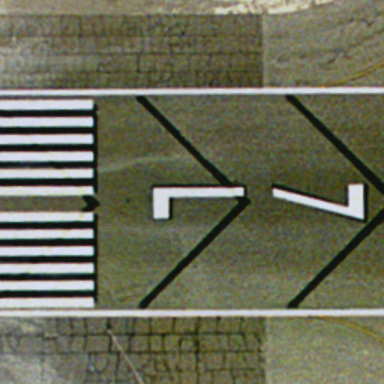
It is a straight runway with some mark lines and a number and a letter l on it .